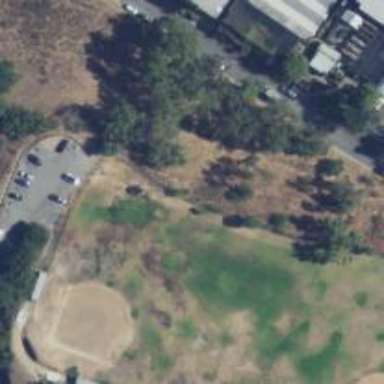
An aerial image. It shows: Dirt baseball pitch for leisure and sports.